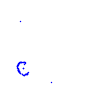
Particle: pion